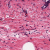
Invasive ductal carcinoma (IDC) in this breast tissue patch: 0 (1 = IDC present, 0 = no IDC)